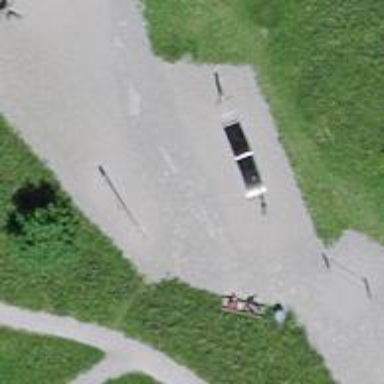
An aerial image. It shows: Playground featuring climbing frame.